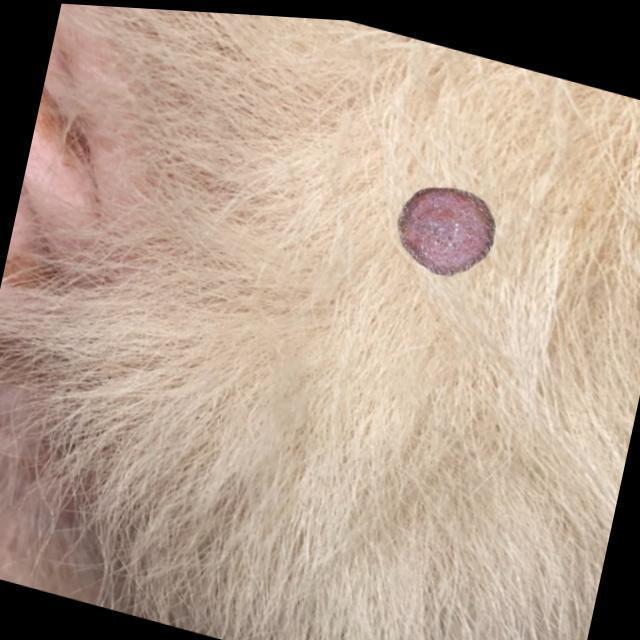
Canine ringworm (Dermatophytosis) — fungal infection caused by Microsporum or Trichophyton. Presents with circular alopecia, scaling, crusting, and broken hairs.